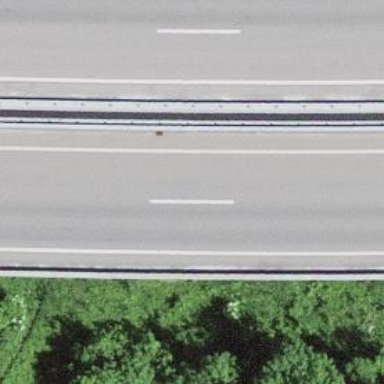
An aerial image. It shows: Motorway bridge with asphalt surface.